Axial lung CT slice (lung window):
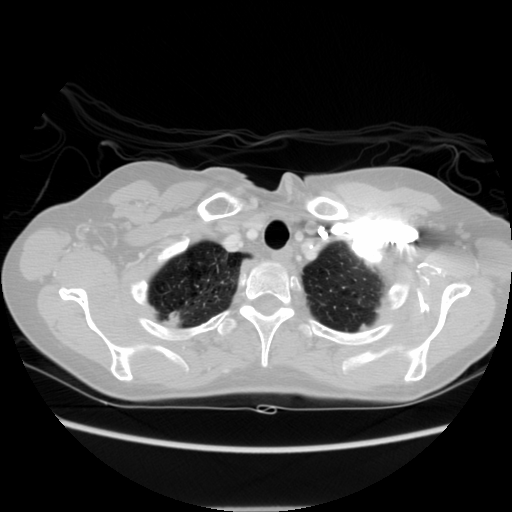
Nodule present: no